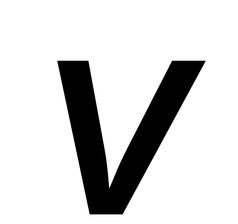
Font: Inter-Italic_Medium_Italic